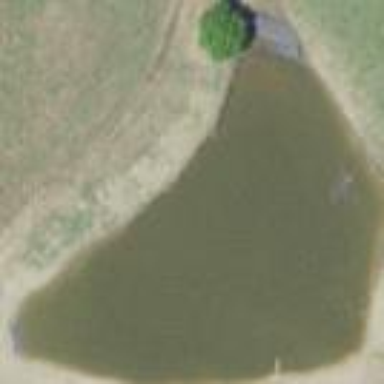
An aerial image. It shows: Pond with natural water.